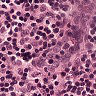
Metastatic tissue present: no